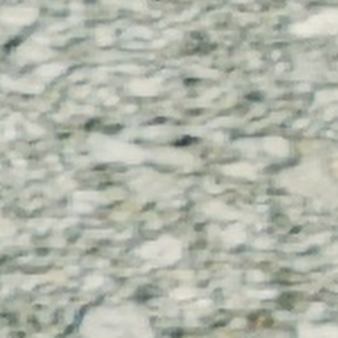
Label: other